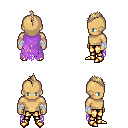
a pixel art fantasy rpg character, male body template, human, tanned skin, maroon tattered cape, gold greaves, white blonde mohawk hairstyle, white cloth bandages, gold boots, four views (front, back, left, right), 2x2 character sprite sheet, small pixel art, hard edges, no anti-aliasing